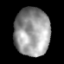
Tissue: lung
Cell type: Epithelial cells
Senescence score: 0.2359
Nuclear area (px): 1676
Mean DAPI intensity: 153.095